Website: lowes
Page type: customer-info-address
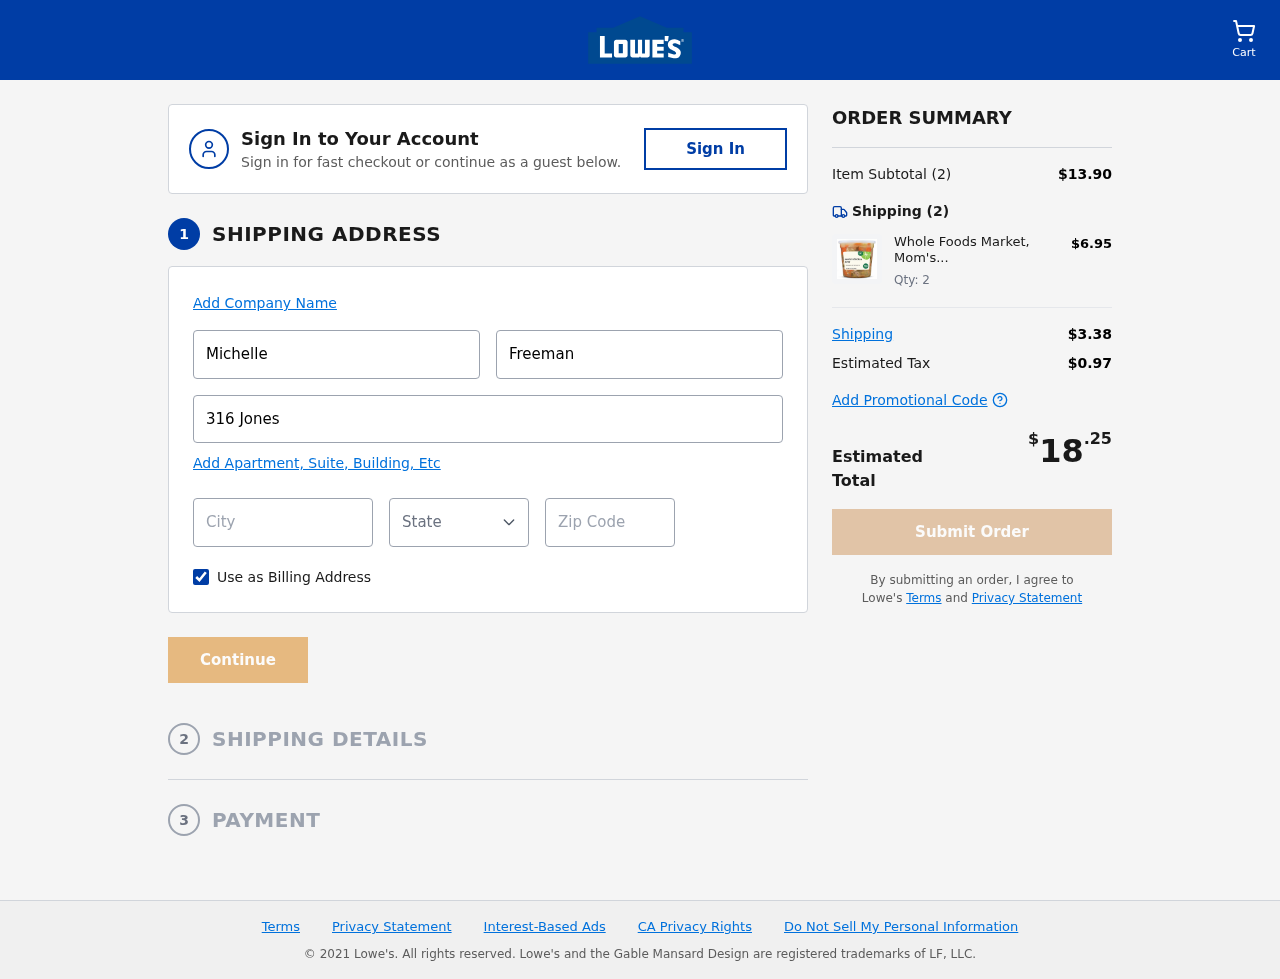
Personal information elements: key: PII_CITY
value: Hillland
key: PII_FIRSTNAME
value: Michelle
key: PII_LASTNAME
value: Freeman
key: PII_POSTCODE
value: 71499
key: PII_STATE_ABBR
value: NV
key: PII_STREET
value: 316 Jones Prairie
Product elements: key: PRODUCT1_NAME
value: Whole Foods Market, Mom's Chicken Soup, 24 Ounce
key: PRODUCT1_PRICE
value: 6.95
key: PRODUCT1_QUANTITY
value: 2
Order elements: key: ORDER_NUM_ITEMS
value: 2
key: ORDER_SUBTOTAL
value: $13.90
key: ORDER_NUM_ITEMS2
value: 2
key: ORDER_SHIPPING_COST
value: $3.38
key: ORDER_TAX
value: $0.97
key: ORDER_TOTAL
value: $18.25